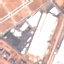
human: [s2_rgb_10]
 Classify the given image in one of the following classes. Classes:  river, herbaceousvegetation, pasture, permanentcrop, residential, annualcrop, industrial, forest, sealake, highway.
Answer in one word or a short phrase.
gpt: Industrial